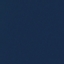
Land use / land cover: SeaLake